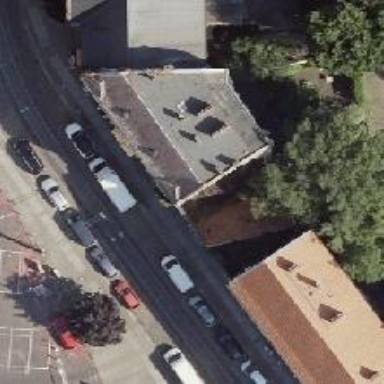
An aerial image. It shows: Beauty shop.